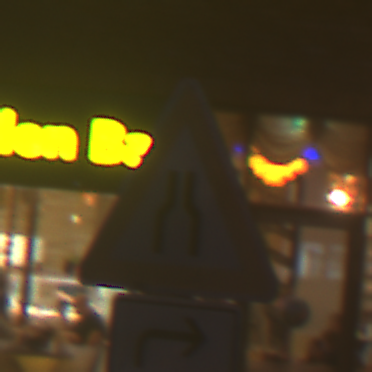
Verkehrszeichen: VerengteFahrbahn
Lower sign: RichtungsangabeDurchPfeile5
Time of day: Night
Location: Outdoor (Urban)
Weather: PartlyCloudy
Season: NotSpecified
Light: Artificial